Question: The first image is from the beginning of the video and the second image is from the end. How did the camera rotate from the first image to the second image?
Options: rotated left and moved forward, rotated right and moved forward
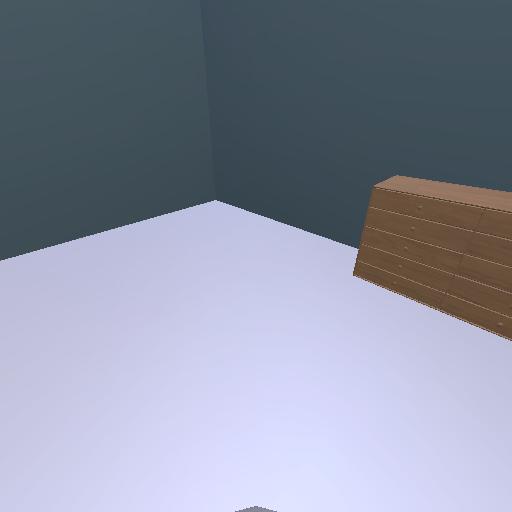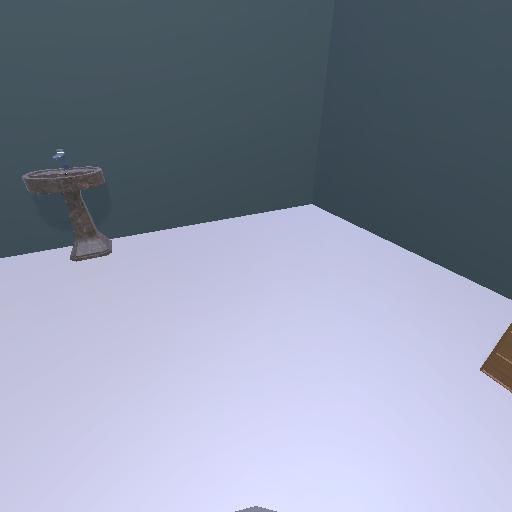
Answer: rotated left and moved forward